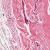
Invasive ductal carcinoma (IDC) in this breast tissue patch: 0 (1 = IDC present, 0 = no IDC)